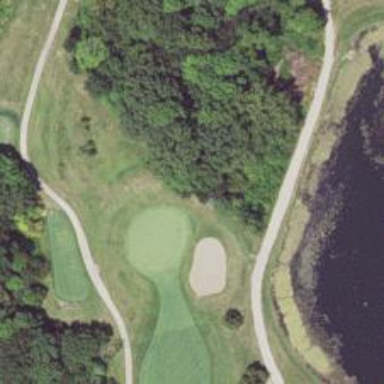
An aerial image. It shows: View of golf hole.